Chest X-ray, AP view. Patient: 24 years old, sex M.
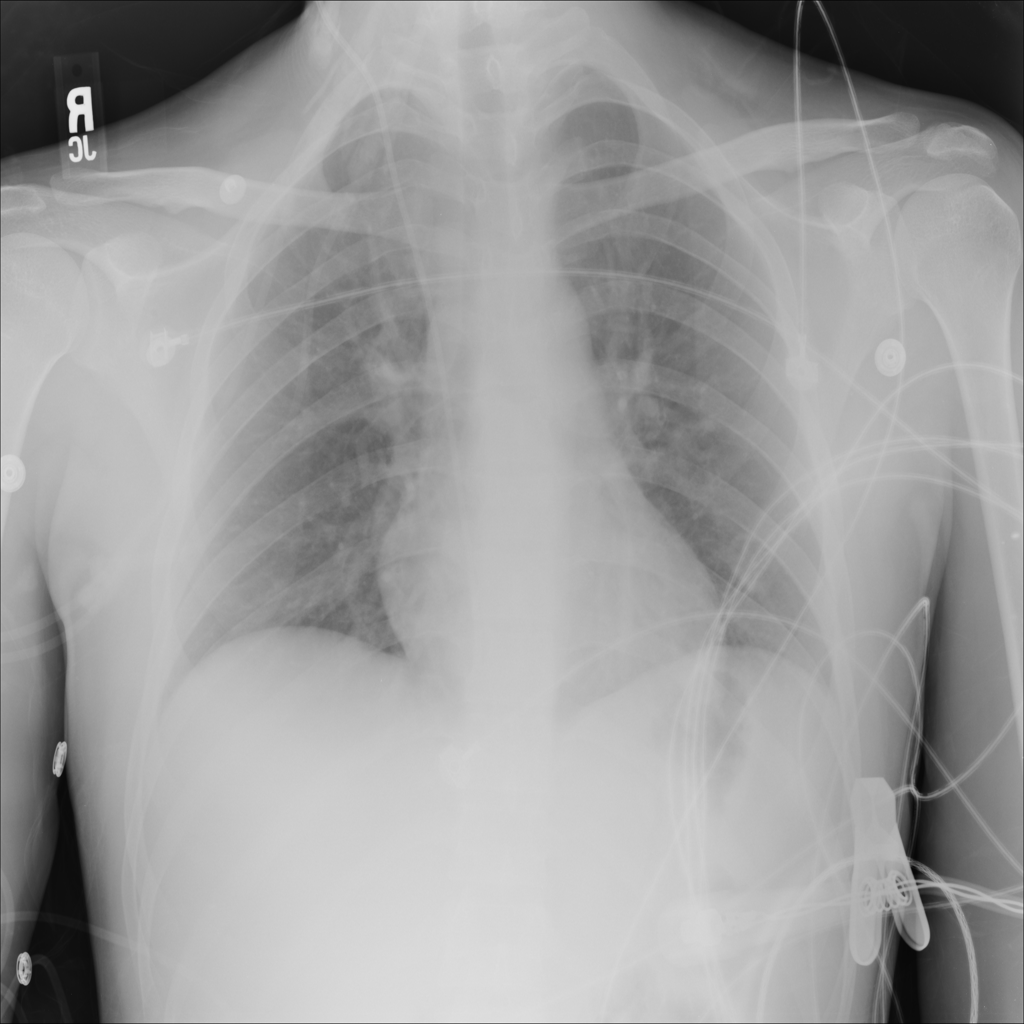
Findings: No Finding